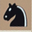
Piece: bN